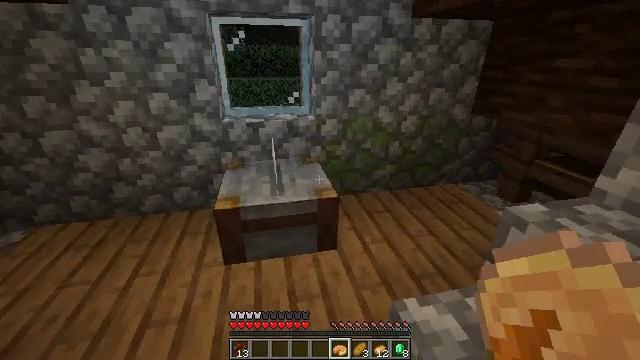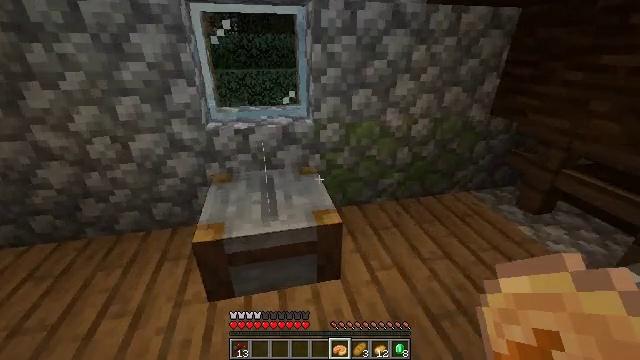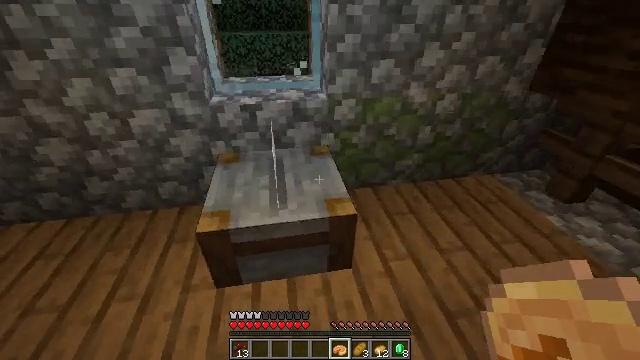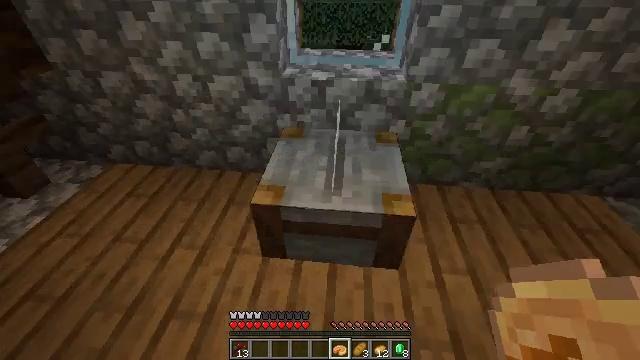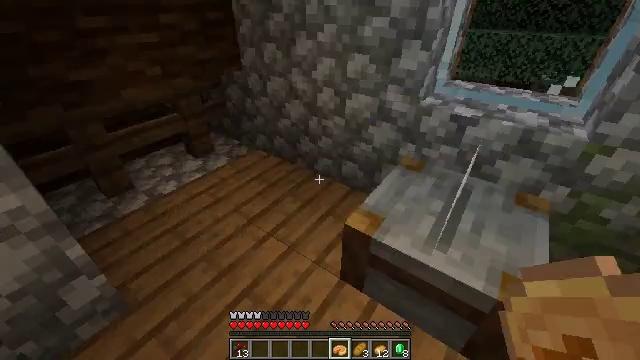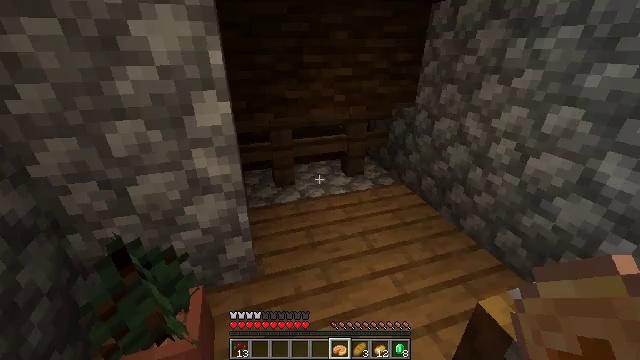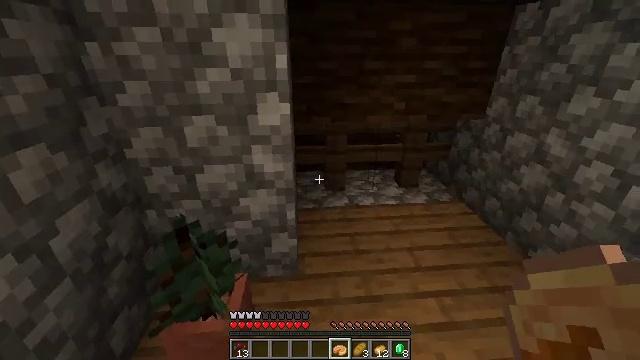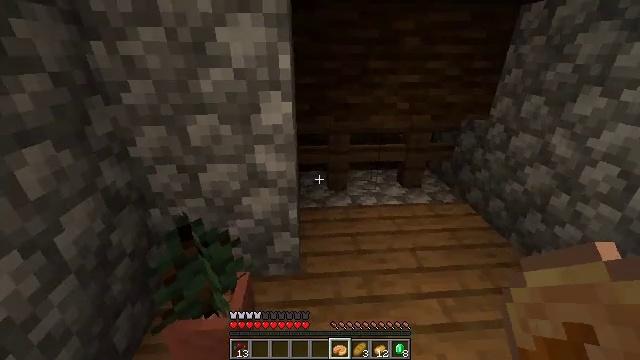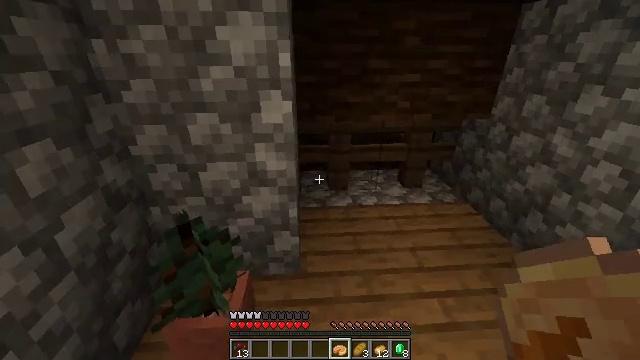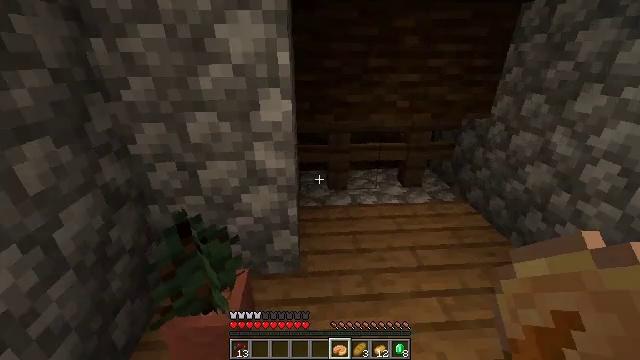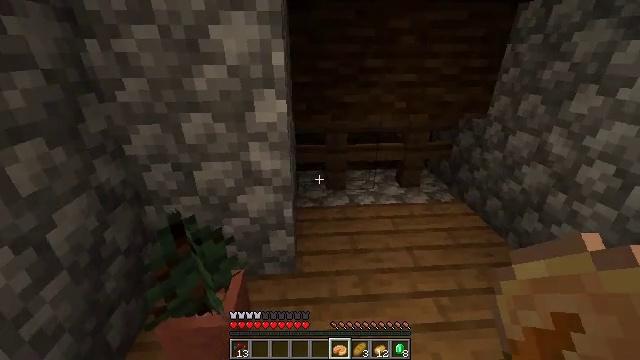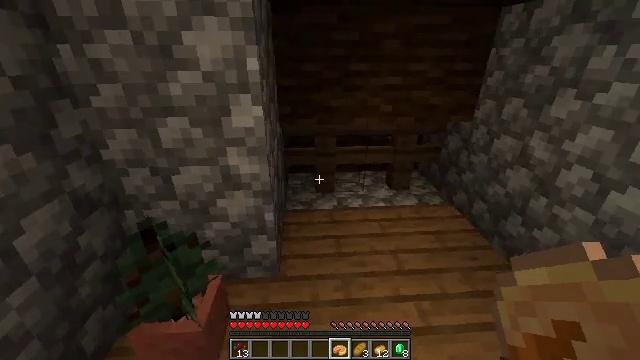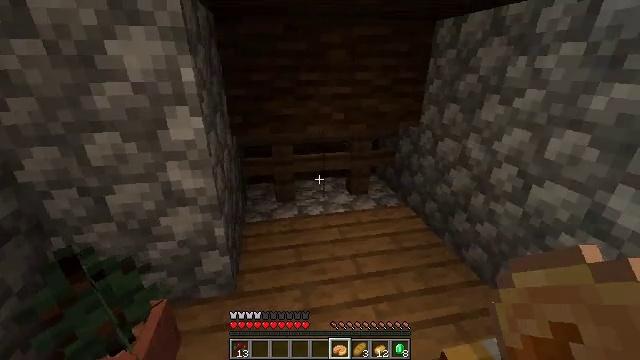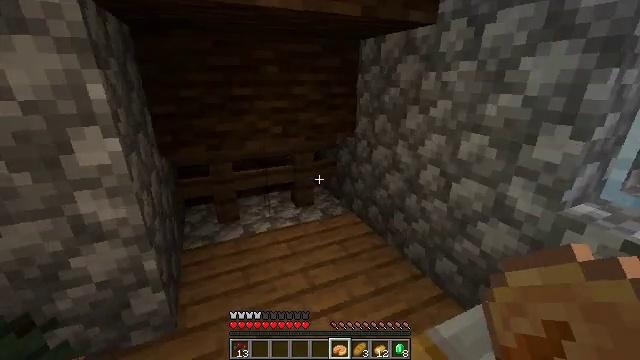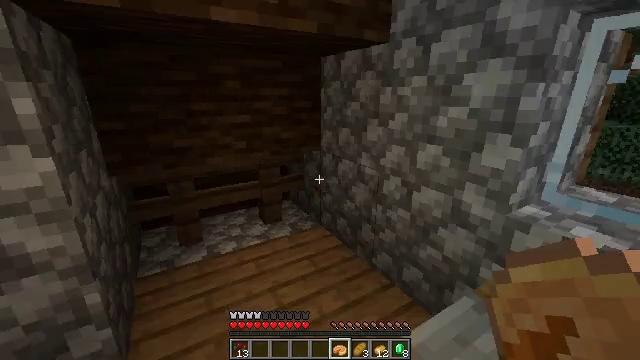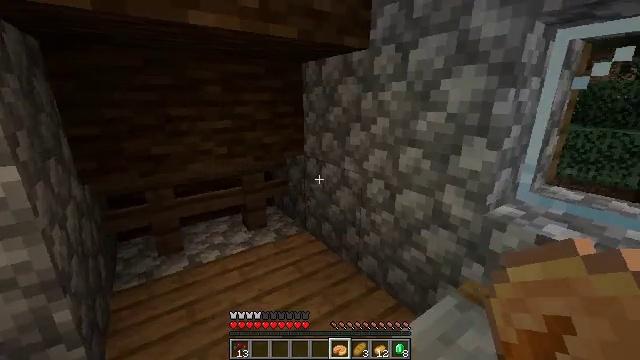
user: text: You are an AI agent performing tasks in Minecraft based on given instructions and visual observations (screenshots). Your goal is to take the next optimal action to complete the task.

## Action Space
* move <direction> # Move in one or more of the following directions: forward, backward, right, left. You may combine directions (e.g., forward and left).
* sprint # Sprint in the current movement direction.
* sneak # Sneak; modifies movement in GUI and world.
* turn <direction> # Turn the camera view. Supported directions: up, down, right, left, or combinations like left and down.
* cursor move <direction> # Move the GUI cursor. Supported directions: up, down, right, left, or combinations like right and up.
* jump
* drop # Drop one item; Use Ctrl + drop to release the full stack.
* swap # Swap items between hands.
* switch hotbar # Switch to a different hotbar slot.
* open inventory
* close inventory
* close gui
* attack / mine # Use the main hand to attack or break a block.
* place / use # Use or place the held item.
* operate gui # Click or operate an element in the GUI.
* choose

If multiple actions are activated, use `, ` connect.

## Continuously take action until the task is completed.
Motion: motion action
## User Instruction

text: Remove the purple carpet from the floor.
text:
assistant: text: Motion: move forward, turn down
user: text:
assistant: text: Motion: move forward, turn left and down
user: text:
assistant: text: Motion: turn left and down
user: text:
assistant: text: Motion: turn left and up
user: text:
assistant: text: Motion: turn left and up
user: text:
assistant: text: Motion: turn left and up
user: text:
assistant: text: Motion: no_op
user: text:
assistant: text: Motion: no_op
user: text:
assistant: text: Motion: no_op
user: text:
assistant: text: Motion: move right
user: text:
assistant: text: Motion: move right
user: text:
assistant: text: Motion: turn right and up
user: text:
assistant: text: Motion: turn right and up
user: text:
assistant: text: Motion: turn right and up
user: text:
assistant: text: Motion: turn right and up
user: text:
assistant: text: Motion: turn right
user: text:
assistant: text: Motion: turn right
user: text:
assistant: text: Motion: turn right
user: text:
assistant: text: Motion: turn right and up
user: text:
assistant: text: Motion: turn right
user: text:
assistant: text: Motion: turn right
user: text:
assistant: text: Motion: turn right
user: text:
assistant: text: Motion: no_op
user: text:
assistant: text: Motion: no_op
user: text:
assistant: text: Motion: no_op
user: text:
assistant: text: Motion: no_op
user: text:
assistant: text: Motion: turn left
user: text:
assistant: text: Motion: move right
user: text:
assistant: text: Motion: move right, turn up
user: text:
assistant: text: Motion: move right, turn up